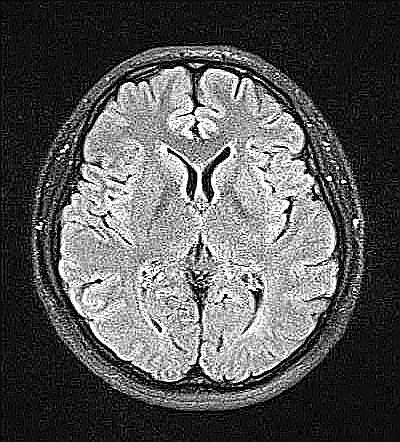
Label: notumor